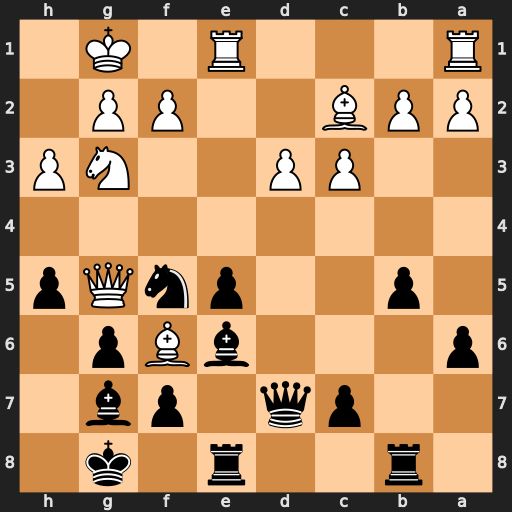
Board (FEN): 1r2r1k1/2pq1pb1/p3bBp1/1p2pnQp/8/2PP2NP/PPB2PP1/R3R1K1
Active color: b
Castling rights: -
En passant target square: -
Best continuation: Bh6 Qxh6 Nxh6